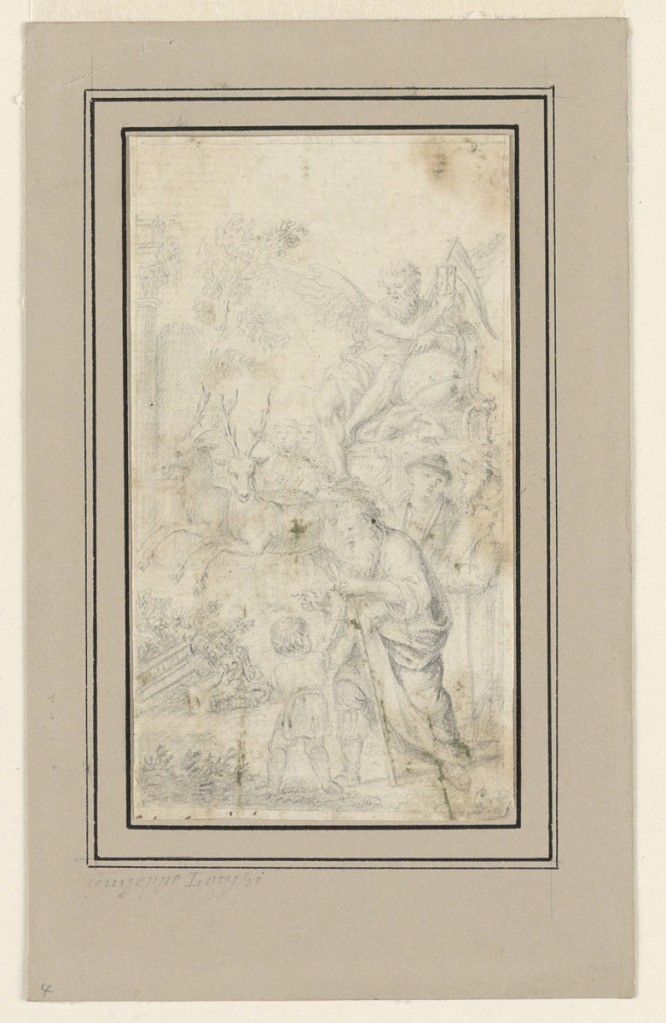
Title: Allegory of Time
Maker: Giuseppe Longhi, Italian, 1766–1831
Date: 1790–1830
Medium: Graphite on cream paper, laid down
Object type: Drawing
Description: An allergorical picture featuring Youth and Old Age walking hand-in-hand amidst classical ruins. Chronos, the personification of time in Greek mythology, is seen above in a chariot drawn by stags. Two figures appear on the right, and two additional faintly drawn figures appear in the center background.